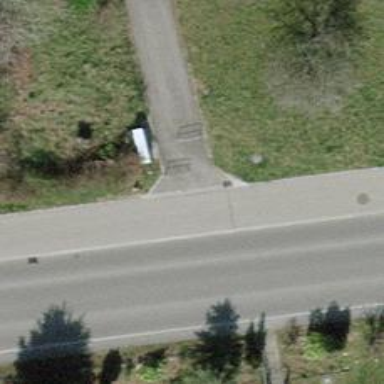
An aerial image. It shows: Cycle barrier.